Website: macys
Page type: delivery-shipping
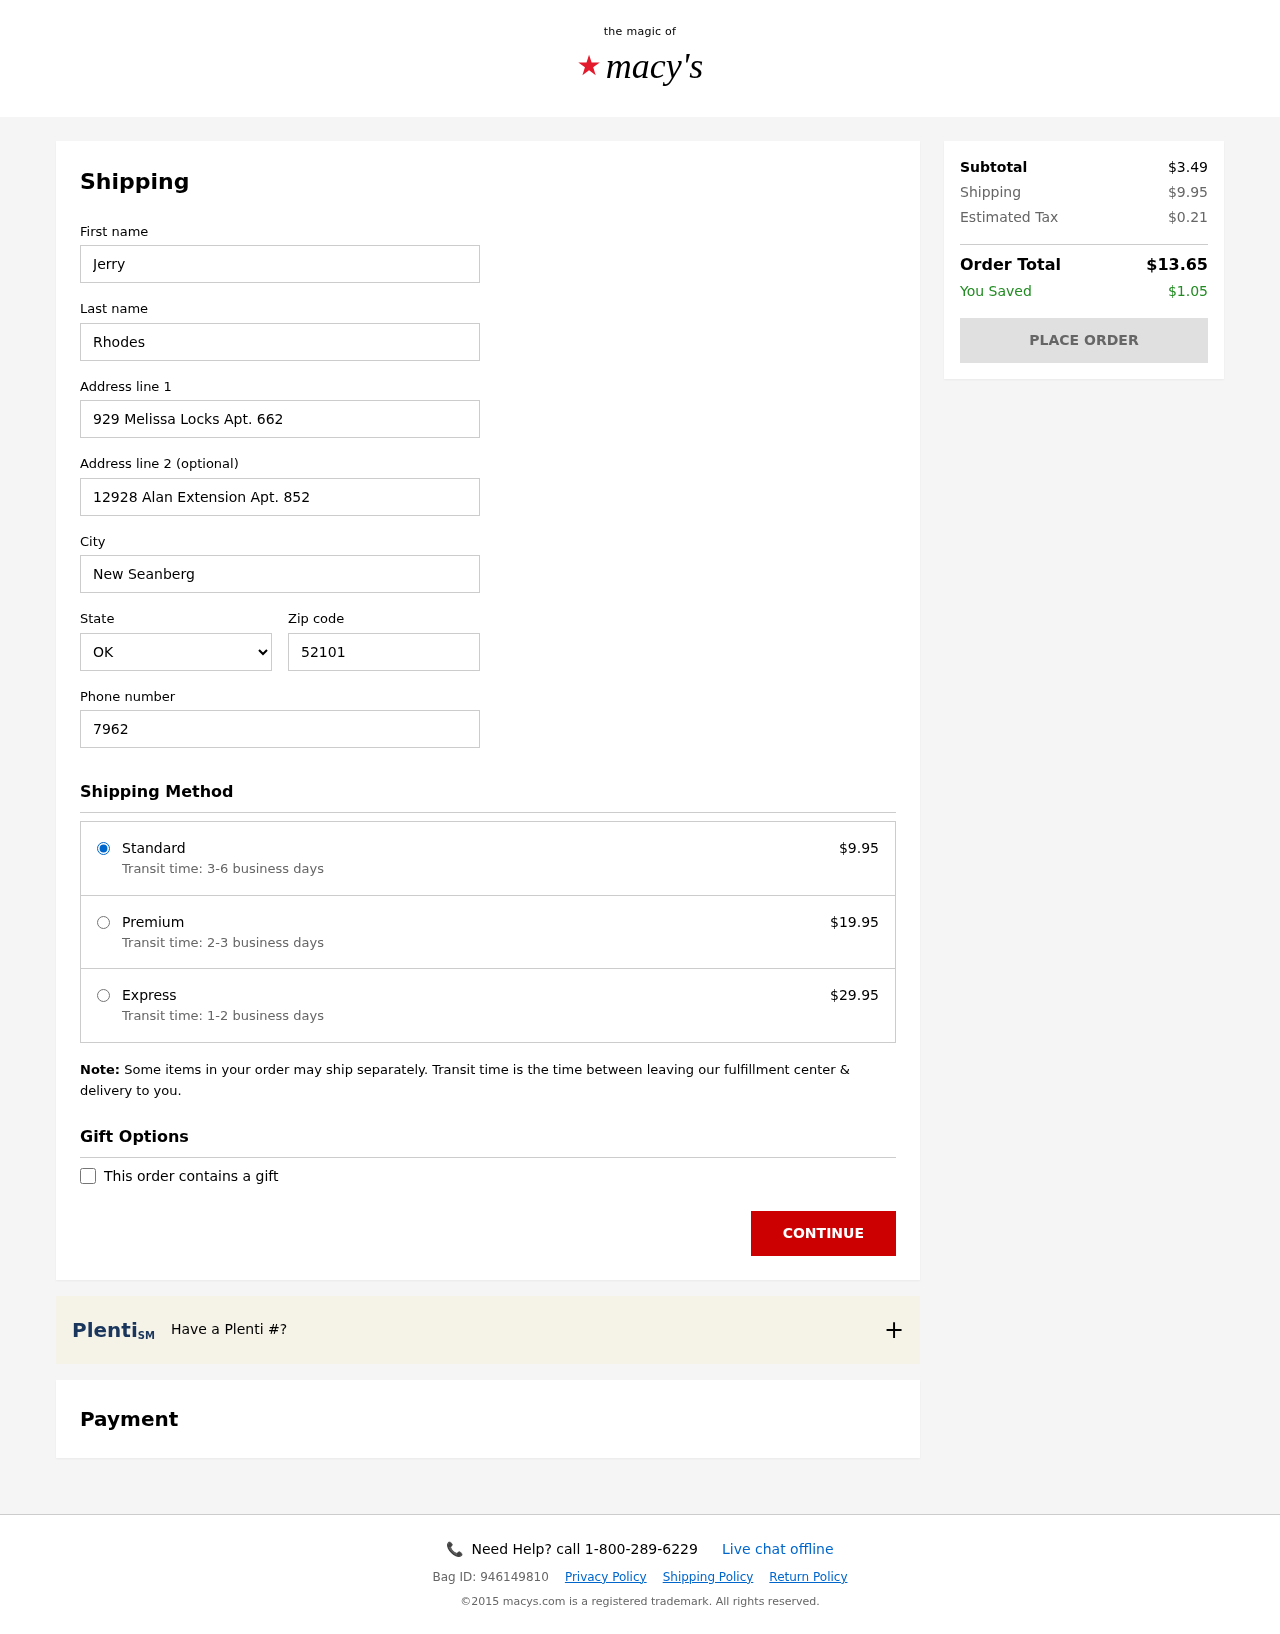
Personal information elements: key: PII_CITY
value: New Seanberg
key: PII_FIRSTNAME
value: Jerry
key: PII_LASTNAME
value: Rhodes
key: PII_PHONE
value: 7962554508
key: PII_POSTCODE
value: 52101
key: PII_STATE_ABBR
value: OK
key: PII_STREET
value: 929 Melissa Locks Apt. 662
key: PII_STREET2
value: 12928 Alan Extension Apt. 852
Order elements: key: ORDER_SHIPPING_COST
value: $9.95
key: ORDER_SHIPPING_PREMIUM
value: $19.95
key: ORDER_SHIPPING_EXPRESS
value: $29.95
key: ORDER_SUBTOTAL
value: $3.49
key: ORDER_TAX
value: $0.21
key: ORDER_TOTAL
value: $13.65
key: ORDER_SAVINGS
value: $1.05